Field crop: maize
Growth stage: 2
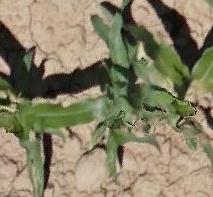
Species: maize